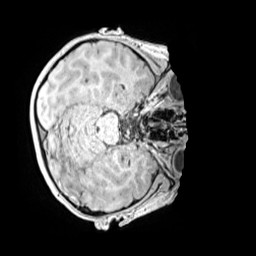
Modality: MP2RAGE
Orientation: axial
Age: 9
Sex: female
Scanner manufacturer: siemens
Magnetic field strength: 3 T
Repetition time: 4 s
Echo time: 0.00299 s